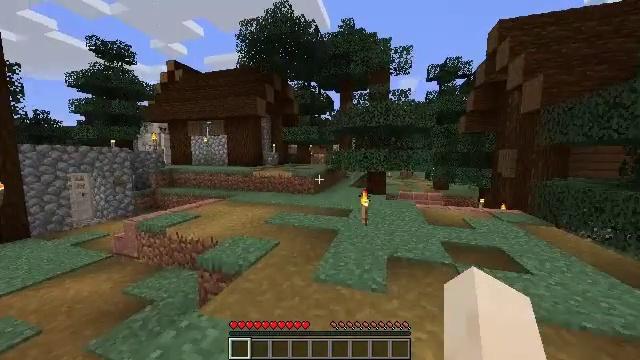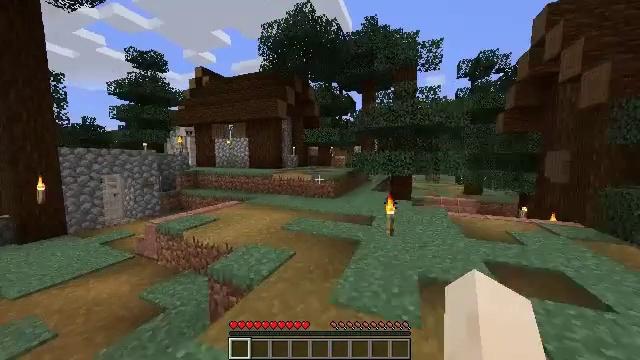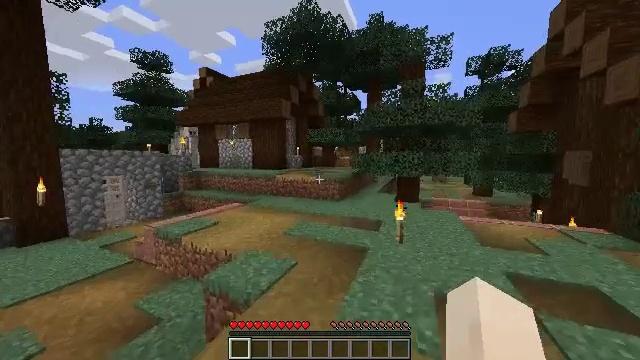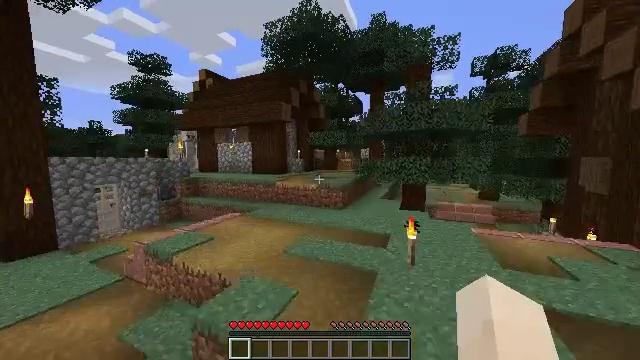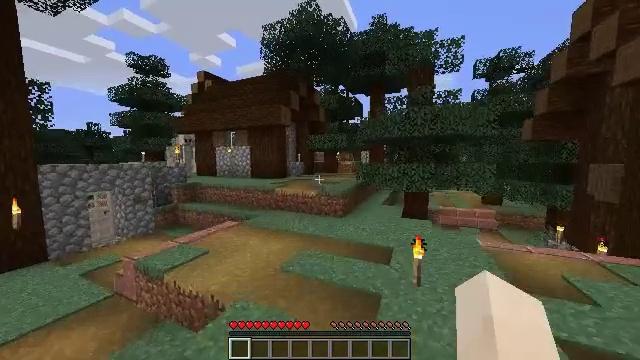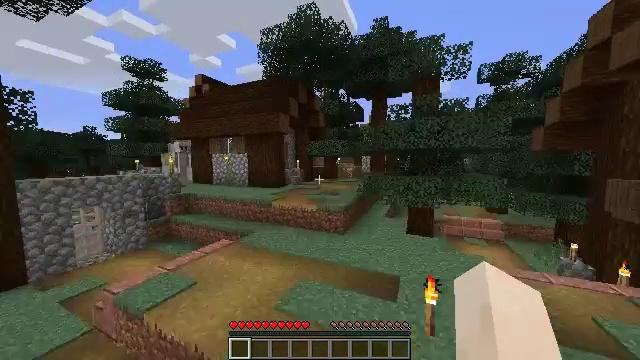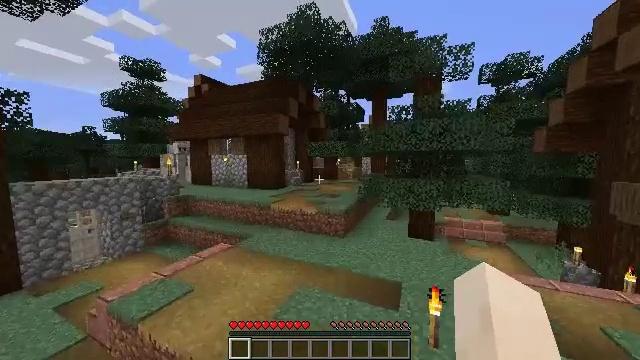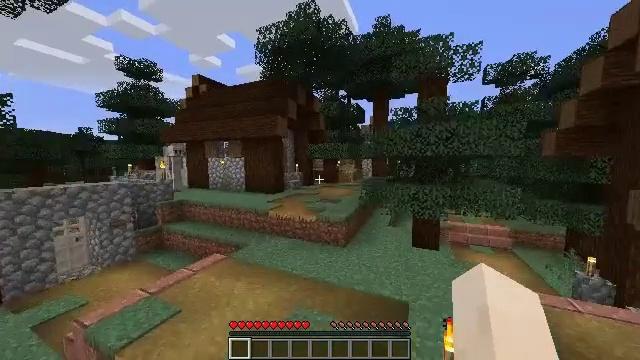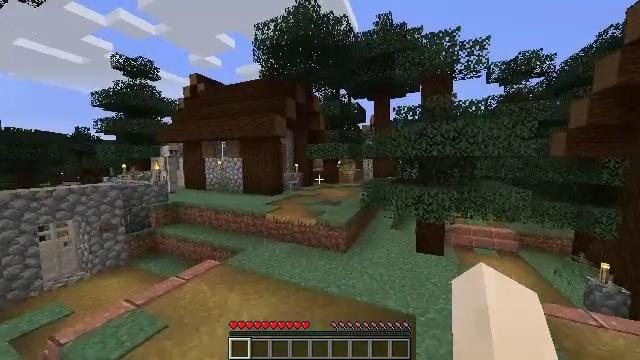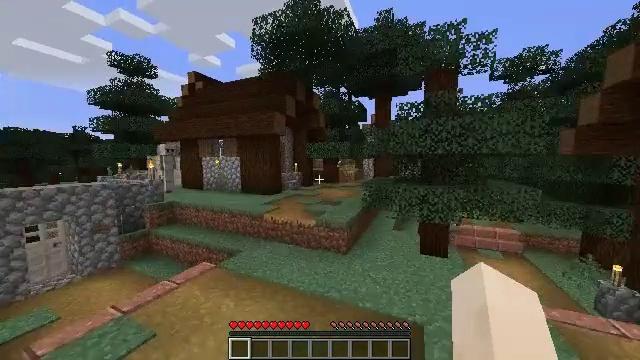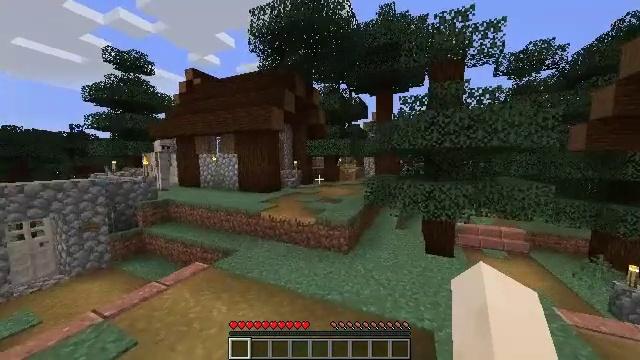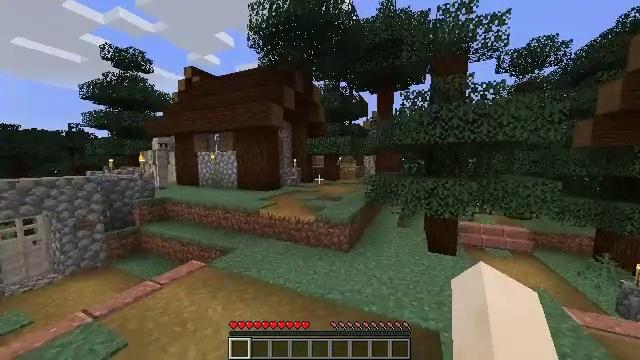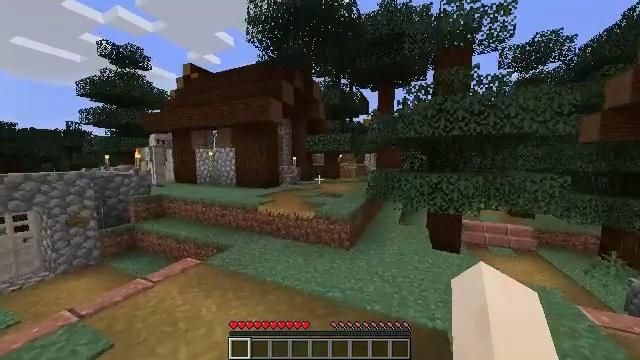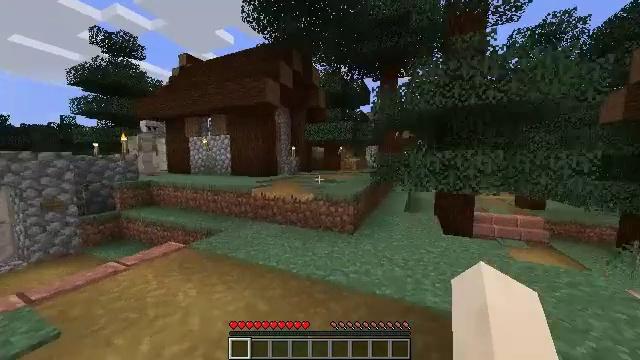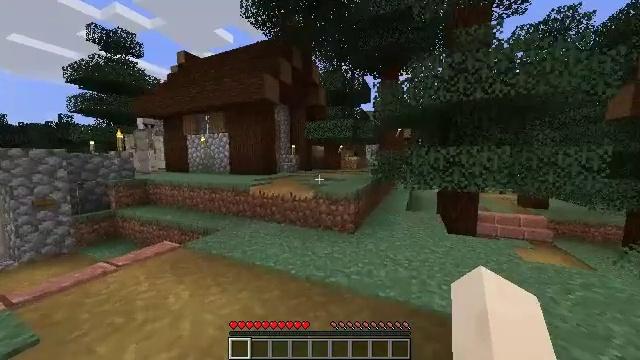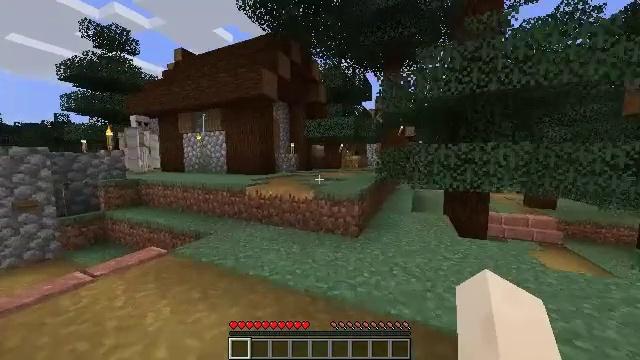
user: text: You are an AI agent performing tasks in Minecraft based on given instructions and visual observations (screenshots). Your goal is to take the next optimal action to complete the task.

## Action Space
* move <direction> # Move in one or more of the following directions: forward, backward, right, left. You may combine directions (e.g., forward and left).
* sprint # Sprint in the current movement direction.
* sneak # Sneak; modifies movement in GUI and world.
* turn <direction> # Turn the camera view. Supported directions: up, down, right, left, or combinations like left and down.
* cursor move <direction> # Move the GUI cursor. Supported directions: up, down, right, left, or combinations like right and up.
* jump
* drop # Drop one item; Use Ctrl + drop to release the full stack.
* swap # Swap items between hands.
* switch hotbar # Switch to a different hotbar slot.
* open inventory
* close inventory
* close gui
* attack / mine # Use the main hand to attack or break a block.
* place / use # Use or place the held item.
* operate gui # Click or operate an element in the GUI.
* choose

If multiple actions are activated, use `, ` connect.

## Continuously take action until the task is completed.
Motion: motion action
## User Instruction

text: Destroy the spruce leaves to get sticks and saplings.
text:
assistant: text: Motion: move forward, turn left
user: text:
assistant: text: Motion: move forward, turn left
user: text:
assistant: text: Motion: move forward, jump
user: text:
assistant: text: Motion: move forward, jump
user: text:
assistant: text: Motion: move forward, jump
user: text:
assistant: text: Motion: move forward
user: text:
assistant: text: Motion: move forward
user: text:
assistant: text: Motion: move forward
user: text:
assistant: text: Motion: move forward
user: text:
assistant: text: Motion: move forward, sprint
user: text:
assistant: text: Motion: move forward, sprint
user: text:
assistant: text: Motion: move forward, sprint
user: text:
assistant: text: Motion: move forward
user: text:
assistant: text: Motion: move forward
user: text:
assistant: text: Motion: move forward
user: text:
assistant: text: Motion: move forward
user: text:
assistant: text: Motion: move forward
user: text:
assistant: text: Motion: move forward
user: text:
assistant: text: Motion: move forward
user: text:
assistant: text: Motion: move forward, turn right and up
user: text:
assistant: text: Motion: move forward, turn right
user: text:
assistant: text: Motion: move forward, turn right
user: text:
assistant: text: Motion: move forward
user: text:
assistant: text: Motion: move forward
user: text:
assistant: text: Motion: move forward, jump
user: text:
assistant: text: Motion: move forward, jump
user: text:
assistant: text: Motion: move forward, jump
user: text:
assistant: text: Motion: move forward
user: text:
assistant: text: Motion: move forward
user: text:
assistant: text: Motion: move forward